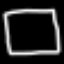
Label: square